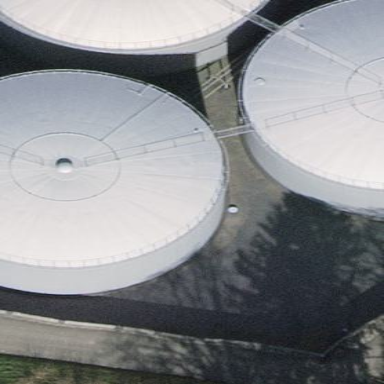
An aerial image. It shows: Building with storage tank.